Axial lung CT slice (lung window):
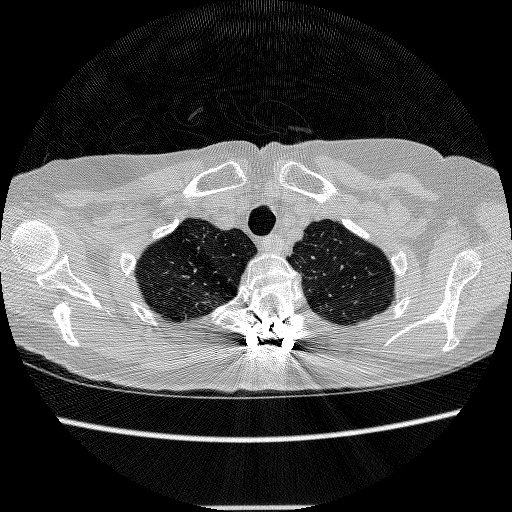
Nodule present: no